Question: Please note that this question is a follow up from <URL>
I have the following code (more or less - the data changes regularly) rendering on my page.
'''
<div class="weather-feed">
<img src="http://l.yimg.com/a/i/us/we/52/28.gif"/><br />
<b>Current Conditions:</b><br />
Mostly Cloudy, 19 C<BR />
<BR /><b>Forecast:</b><BR />
Tue - PM Thunderstorms. High: 26 Low: 16<br />
Wed - Mostly Sunny. High: 27 Low: 16<br />
<br />
<a href="http://us.rd.yahoo.com/dailynews/rss/weather/Pretoria__SF/*http://weather.yahoo.com/forecast/SFXX0044_c.html">Full Forecast at Yahoo! Weather</a><BR/><BR/>
(provided by <a href="http://www.weather.com" >The Weather Channel</a>)<br/>
</div>
'''
I'd like to style this, so I had an idea to modify the rendered HTML by adding in '<div>'s around each section (desired code is in the link to the previous question.
I've written the following jquery (with a lot of help from various people) to get me where I am:
'''
$(document).ready(function() {
var src = $(".weather-feed");
// remove line feeds
var result = src.find("br").remove();
//var condition = src.html().match(/<b>Current Conditions:<\/b>([^<]*)<b>/)[1].trim());
// modify weather icon
result += "<div class="weather-icon"><img src="" + src.find("img").attr("src") + "" /></div>";
// modify weather conditions
result += src.find("b:nth-child(1)").before("<div class="weather-conditions">") + ;
result += src.find("b:eq(1)").before("</div><div class="weather-forecast">");
result += src.find("a:nth-child(1)").before("</div><div class="weather-detail">");
result += src.find("a:nth-child(1)").after("</div");
$("#weather-feed").append(result);
});
'''
Currently though, all that's rendering is this exactly:
[object Object]

[object Object][object Object][object Object][object Object]
I'm not really understanding what exactly it is that jquery is doing here. My goal was to basically get a string representation of the html and replace the html with the modified string.
What it looks like to me is that it's taking the literal html and throwing that on the page... I really don't know though.
So how can I modify this code to write the html code from 'src' into 'result' where I need it?
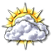
Answer: You should take html content to process further..
'''
var src = $(".weather-feed").html();
'''